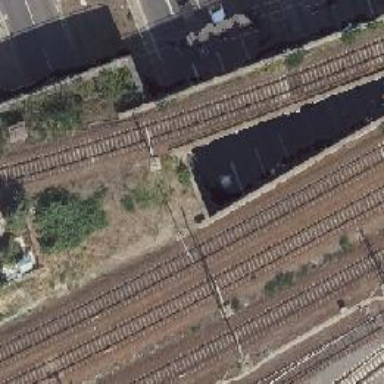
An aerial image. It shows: Bridge with electrified railway tracks featuring contact line.